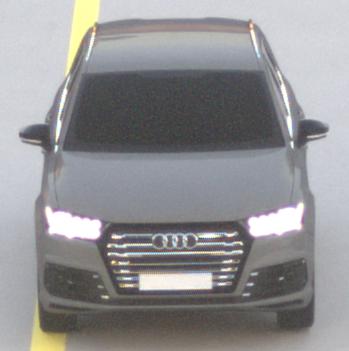
Make: Audi
Model: SQ7
Detailed model: -
Model produced from: 2016
Model produced until: 2018
Doors: 5
Color: gray
Road condition: dry road
Daytime: sunrise or sunset
Contrast: low contrast